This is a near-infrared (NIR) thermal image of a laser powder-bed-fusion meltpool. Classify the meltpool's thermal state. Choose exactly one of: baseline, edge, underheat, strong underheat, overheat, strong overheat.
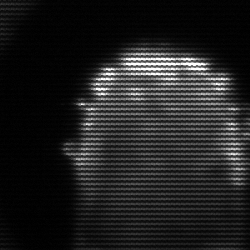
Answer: baseline